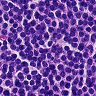
Metastatic tissue present: no